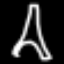
Label: The Eiffel Tower